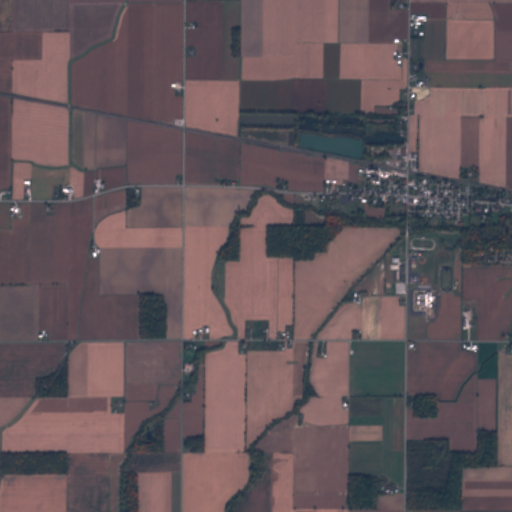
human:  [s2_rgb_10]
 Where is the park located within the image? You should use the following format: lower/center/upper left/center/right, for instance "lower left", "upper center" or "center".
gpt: The park is located in the center right of the image.
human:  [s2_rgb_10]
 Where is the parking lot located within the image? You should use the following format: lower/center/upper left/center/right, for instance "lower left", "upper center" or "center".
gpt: The parking lot is located in the center right of the image.
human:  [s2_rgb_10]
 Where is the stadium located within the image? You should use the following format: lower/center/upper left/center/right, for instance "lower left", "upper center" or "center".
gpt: The stadium is located in the center right of the image.
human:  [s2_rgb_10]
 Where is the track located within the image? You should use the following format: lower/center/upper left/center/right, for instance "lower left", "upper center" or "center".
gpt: The track is located in the center right of the image.
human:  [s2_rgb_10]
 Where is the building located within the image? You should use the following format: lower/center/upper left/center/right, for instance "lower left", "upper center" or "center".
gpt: There is no building in the image.